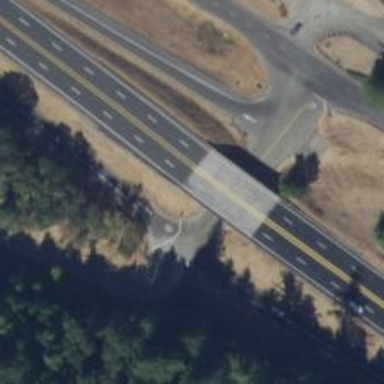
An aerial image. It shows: Trunk link highway.